Aerial crown-view tile of a tropical tree (Barro Colorado Island, Panama), acquired 20250715:
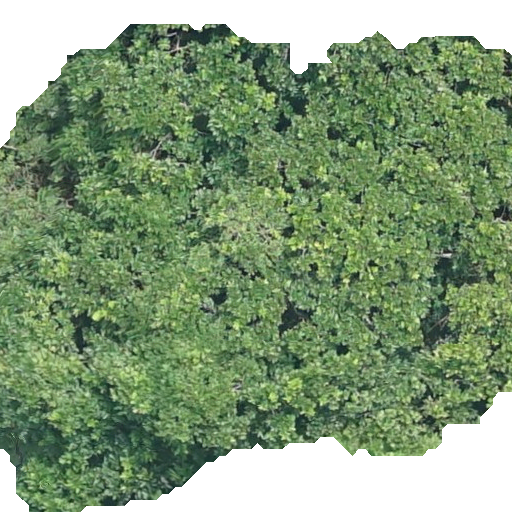
Species: Anacardium excelsum
GBIF accepted scientific name: Anacardium excelsum
Crown area: 368.461 m²